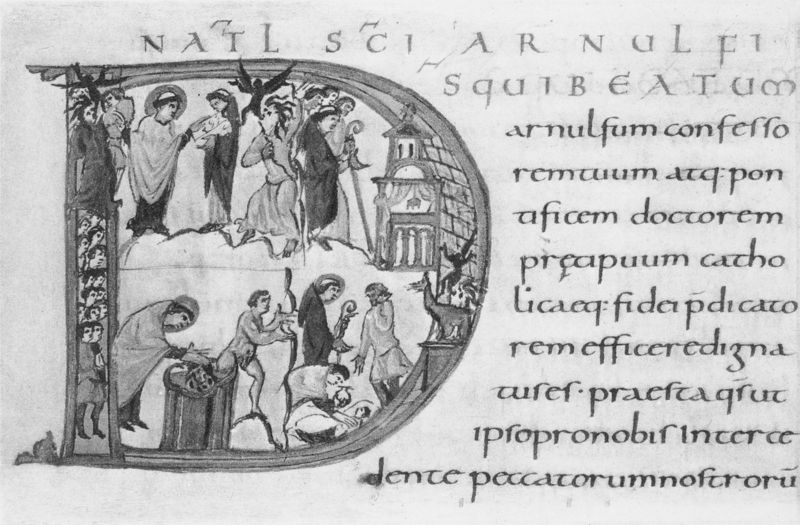
Titel: Drogo Sakramentar
Standort: Herstellungsort: Metz (EU - F)
Institution: Paris, Bibliothèque Nationale
Schlagwörter: mann, vogel, weiß, menschen, grau, männer, schwarz, tiere, bibel, stehen, kirche, figur, fliegen, schrift, liegen, figuren, bischof, verzierung, buch, seite, text, buchstabe, beten, dämon, buchseite, besuch, jesus, teufel, mönch, mönche, taufe, verzeirung, drache, handschrift, geburt, latein, arnulf, abraham, buchmalerei, majuskel, inkunabel, manuskript, minuskel, firguren, buchkunst, schaffung, d, manuskel